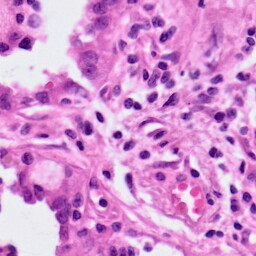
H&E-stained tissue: Lung